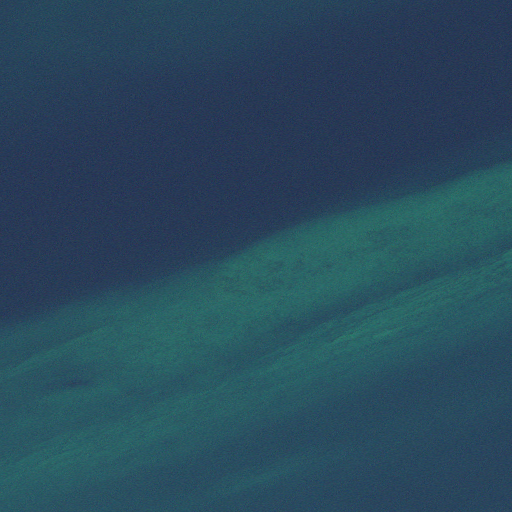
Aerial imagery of bar in Michigan named San Antonio Reef containing only open water